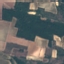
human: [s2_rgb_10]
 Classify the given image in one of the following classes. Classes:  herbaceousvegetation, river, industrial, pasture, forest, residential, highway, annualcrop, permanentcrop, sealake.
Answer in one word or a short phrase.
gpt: PermanentCrop